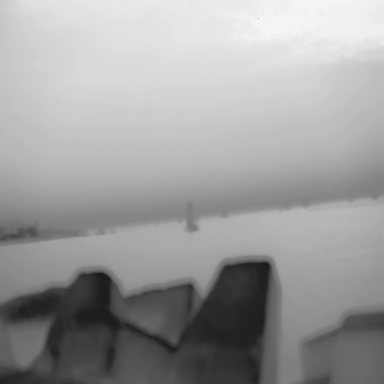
There is a sailboat in the infrared image.